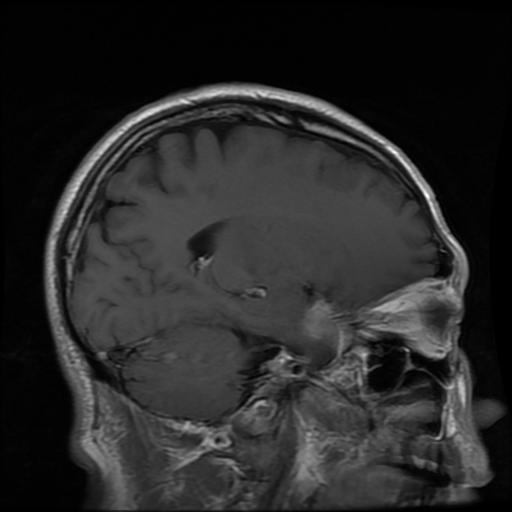
Label: meningioma